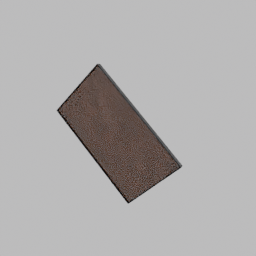
Label: decoration